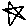
Label: star